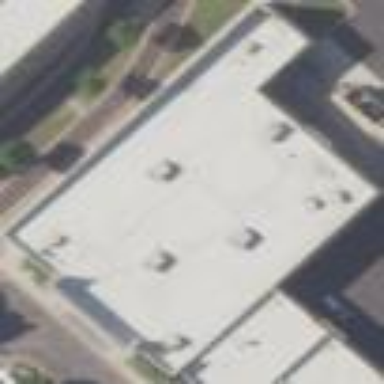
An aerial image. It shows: Retail building.